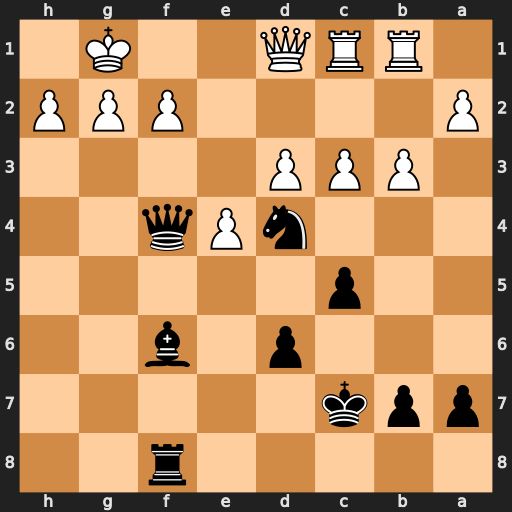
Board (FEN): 5r2/ppk5/3p1b2/2p5/3nPq2/1PPP4/P4PPP/1RRQ2K1
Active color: b
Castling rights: -
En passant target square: -
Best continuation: Be5 cxd4 Qxh2+